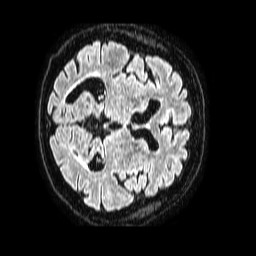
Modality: FLAIR
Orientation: axial
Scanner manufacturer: philips
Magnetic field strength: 1.5 T
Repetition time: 4.8 s
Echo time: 0.3 s